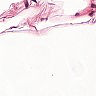
Metastatic tissue present: no